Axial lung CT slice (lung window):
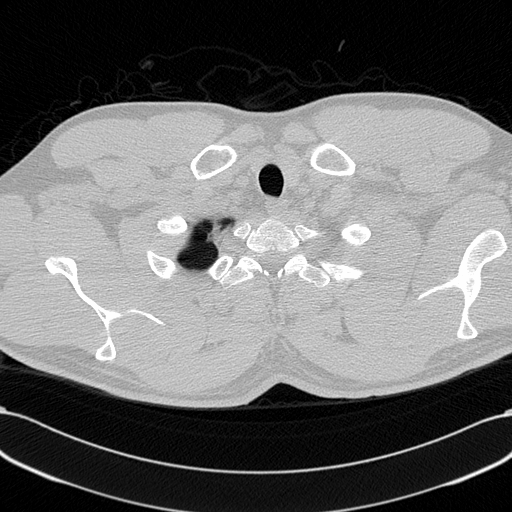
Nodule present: no